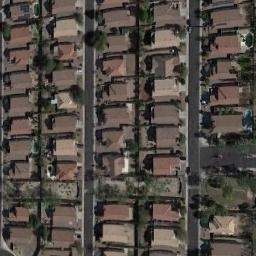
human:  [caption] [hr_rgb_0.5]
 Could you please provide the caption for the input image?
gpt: Most of the houses are next to each other .

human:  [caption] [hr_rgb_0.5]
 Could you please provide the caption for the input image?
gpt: A dense residential area has lots of houses of the same style while some roads go through the residential area .

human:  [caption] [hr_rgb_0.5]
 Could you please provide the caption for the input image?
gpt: There are many roads and neatly arranged houses and trees in densely populated areas .

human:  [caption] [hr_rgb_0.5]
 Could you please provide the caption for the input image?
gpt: The dense residential is next to the road with high afforestation rate .

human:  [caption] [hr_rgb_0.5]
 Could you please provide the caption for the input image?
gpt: There are many brown buildings arranged neatly on dense residential area .